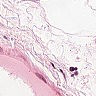
Metastatic tissue present: no